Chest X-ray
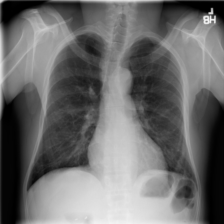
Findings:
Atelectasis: negative
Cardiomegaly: negative
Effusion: negative
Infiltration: negative
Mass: negative
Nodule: negative
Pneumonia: negative
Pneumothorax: negative
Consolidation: negative
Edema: negative
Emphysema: negative
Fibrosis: negative
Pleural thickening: negative
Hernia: negative